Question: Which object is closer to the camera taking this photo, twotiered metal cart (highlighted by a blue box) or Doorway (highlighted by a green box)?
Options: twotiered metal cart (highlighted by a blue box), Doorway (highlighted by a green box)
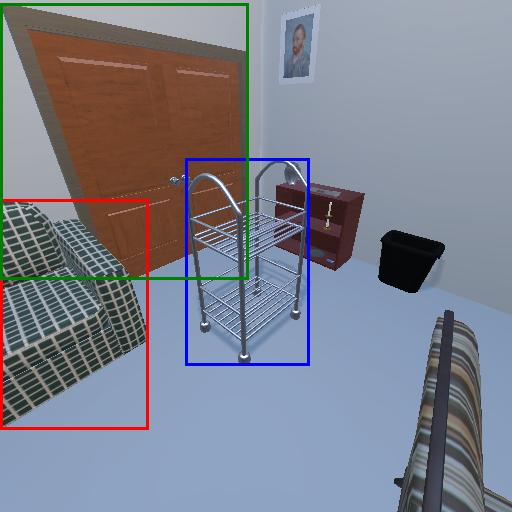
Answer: twotiered metal cart (highlighted by a blue box)